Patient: sex M, age 78
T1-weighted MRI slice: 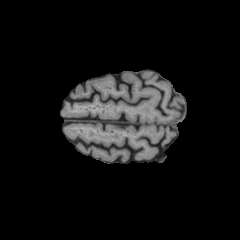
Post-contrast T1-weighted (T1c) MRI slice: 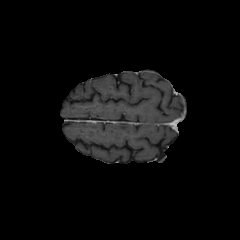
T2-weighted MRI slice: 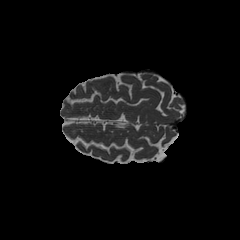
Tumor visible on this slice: no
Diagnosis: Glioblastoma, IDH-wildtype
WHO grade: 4